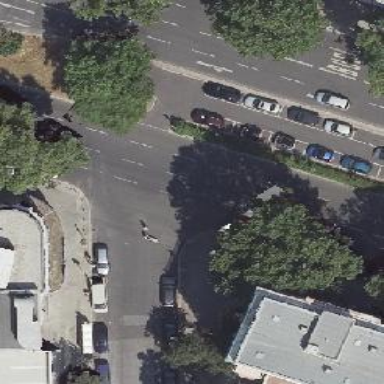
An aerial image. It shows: Unmarked crossing on footway.